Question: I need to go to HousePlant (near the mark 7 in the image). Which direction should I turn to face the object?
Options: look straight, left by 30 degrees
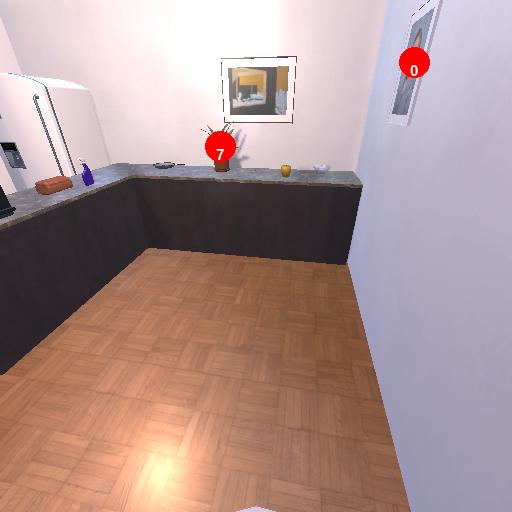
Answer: look straight